Interaction volume radius: 5 \u00c5
Interaction volume height: 20 \u00c5
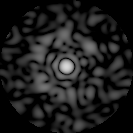
Disorder parameter: 0.7922